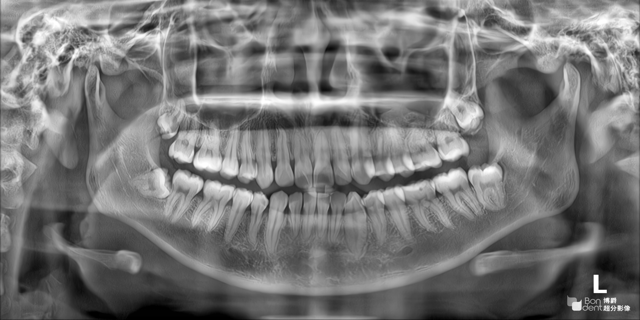
adult